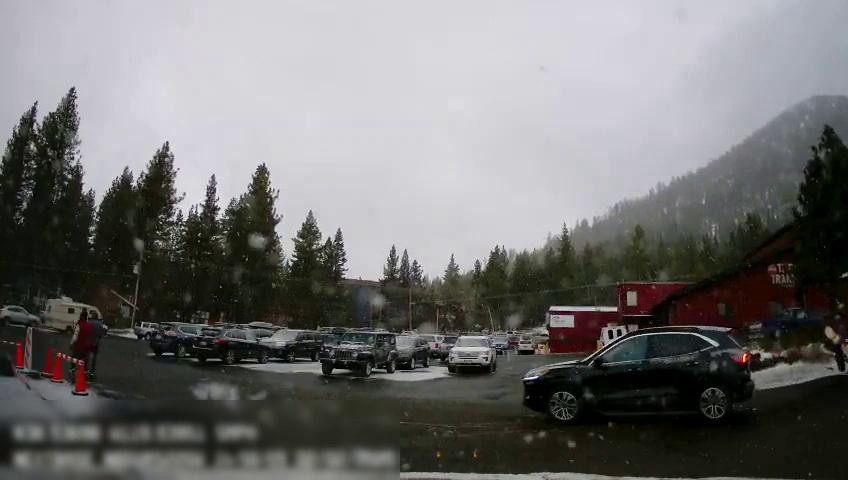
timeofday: Day
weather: Snowy
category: Vehicles | SUV
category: Vehicles | Car
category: Vehicles | Car
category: Vehicles | SUV
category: Vehicles | Other LV
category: Vehicles | SUV
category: Vehicles | Car
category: Vehicles | Car
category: Vehicles | SUV
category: Vehicles | SUV
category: Vehicles | SUV
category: Vehicles | Van
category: Vehicles | Car
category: Vehicles | Truck
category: Drivable Space
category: Pedestrians